Interaction volume radius: 10 \u00c5
Interaction volume height: 15 \u00c5
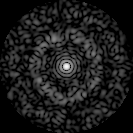
Disorder parameter: 0.8159